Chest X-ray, AP view. Patient: 56 years old, sex M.
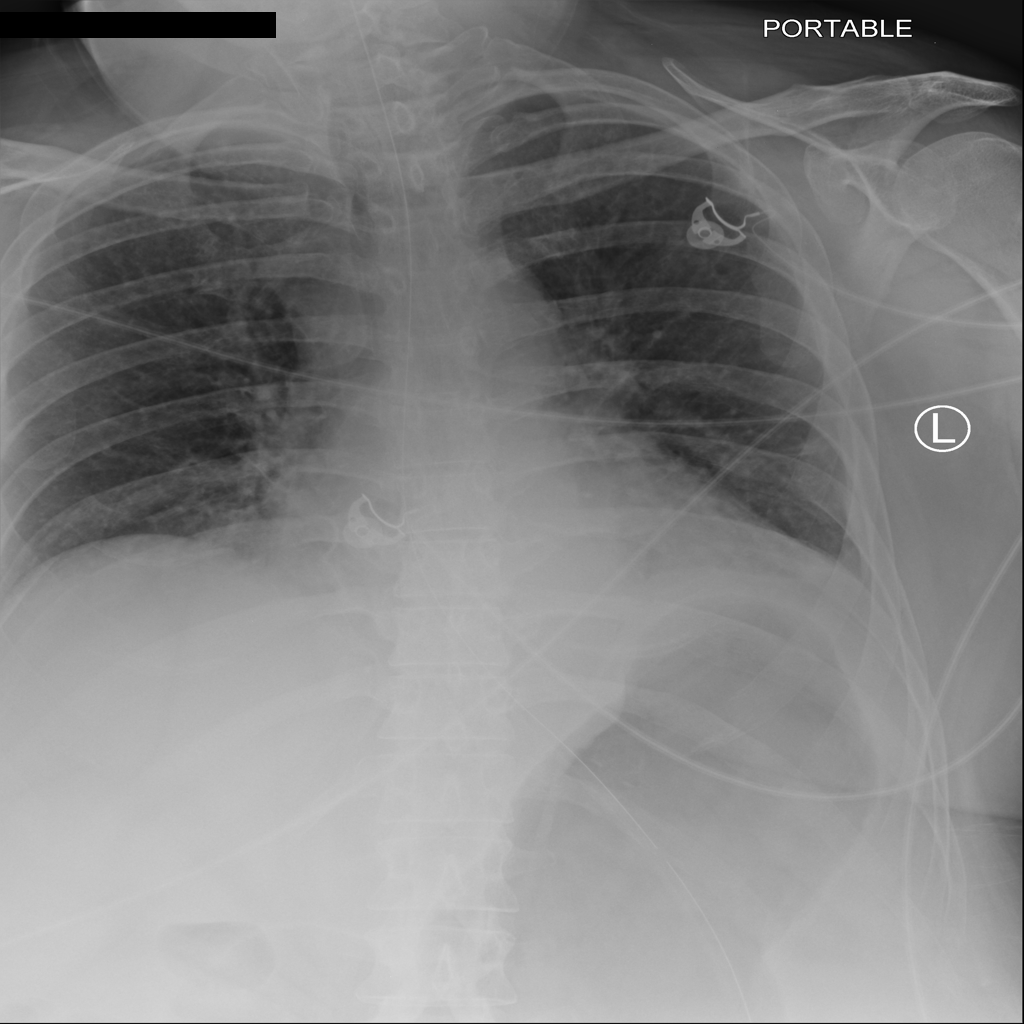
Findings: No Finding